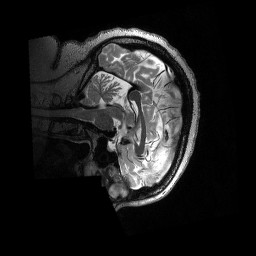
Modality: T2w
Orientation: sagittal
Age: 43
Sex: female
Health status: ill
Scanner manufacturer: siemens
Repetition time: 3.2 s